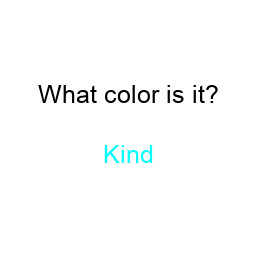
Color: cyan
Background color: white
Question text color: black